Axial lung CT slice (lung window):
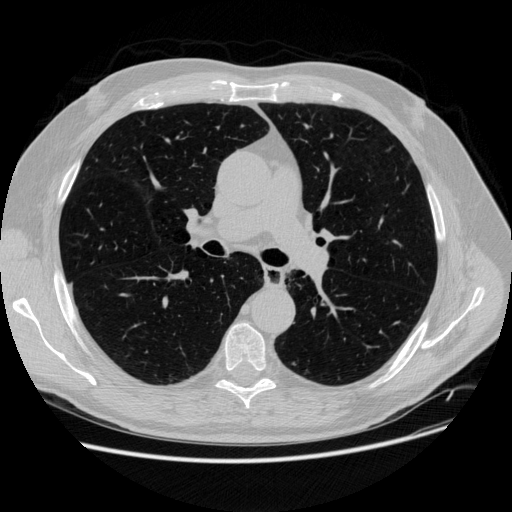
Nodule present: no